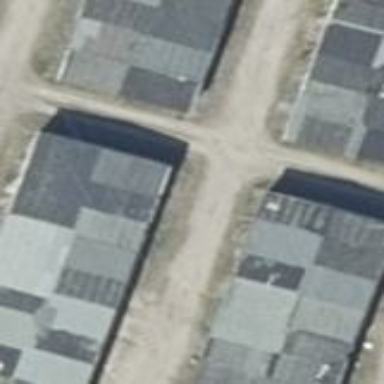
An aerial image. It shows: Group of garages.